Question: There seems to be some hidden padding in the RelativLayout, I'm I right?
I've got this TextView:
'''
<TextView
android:layout_width="match_parent"
android:layout_height="wrap_content"
android:layout_alignParentBottom="true"
android:background="@color/green"
android:text="LOG IN"/>
'''
in a RelativeLayout.
What I cant understand is why
'''
android:layout_alignParentBottom="true"
'''
doesn't place the TextView all the way down.
ref image:

Is there any way to remove this padding?
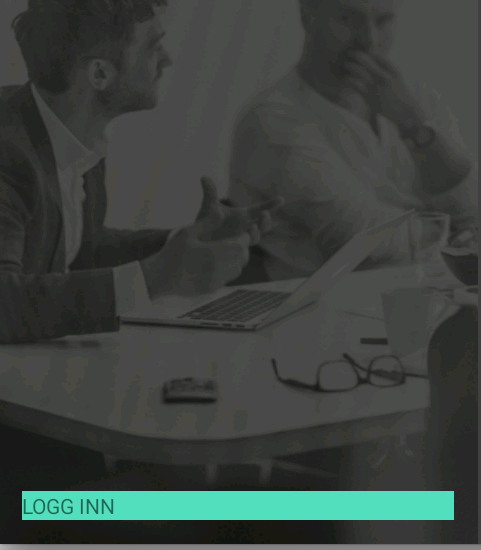
Answer: The solution to my question was very easy and provided by @Marco Dufal.
Go in the dimens.xml in the res/values folder and set the margin to 0dp:
'''
<dimen name="activity_horizontal_margin">0dp</dimen>
<dimen name="activity_vertical_margin">0dp</dimen>
'''